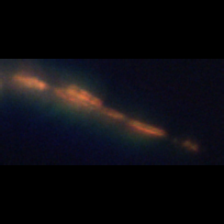
Taxon: Psuedo-nitzschia
Group: Diatoms